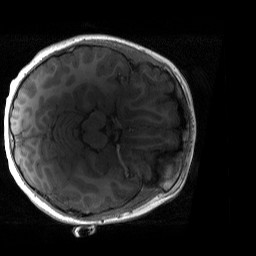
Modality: T1w
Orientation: axial
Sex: male
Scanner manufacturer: siemens
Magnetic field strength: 3 T
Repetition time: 1.9 s
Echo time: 0.00243 s